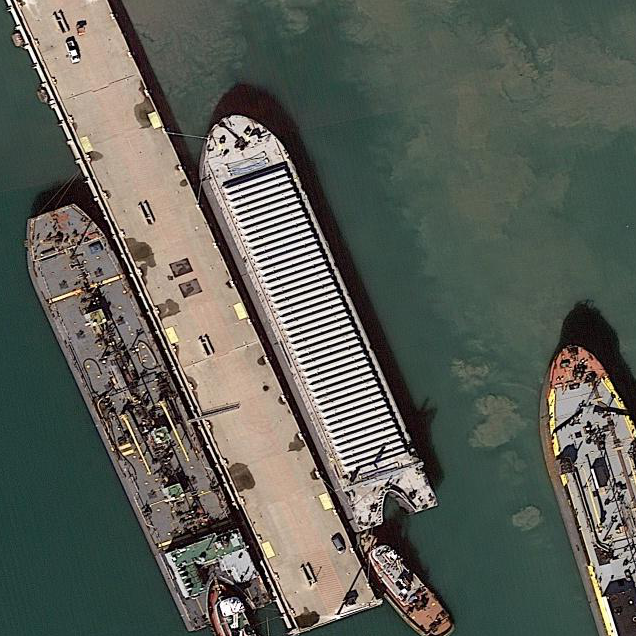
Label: civil